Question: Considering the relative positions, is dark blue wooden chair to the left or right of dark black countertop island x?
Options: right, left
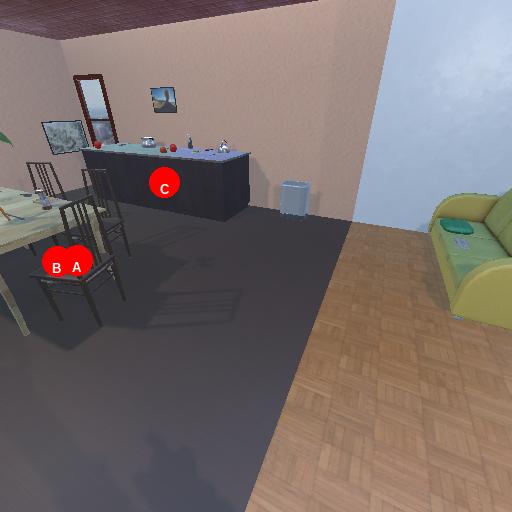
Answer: right